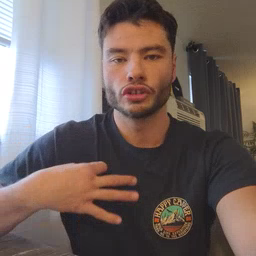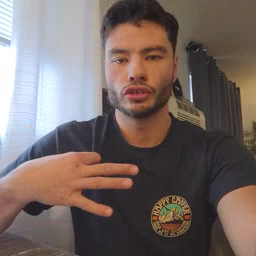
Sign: shirt